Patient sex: M
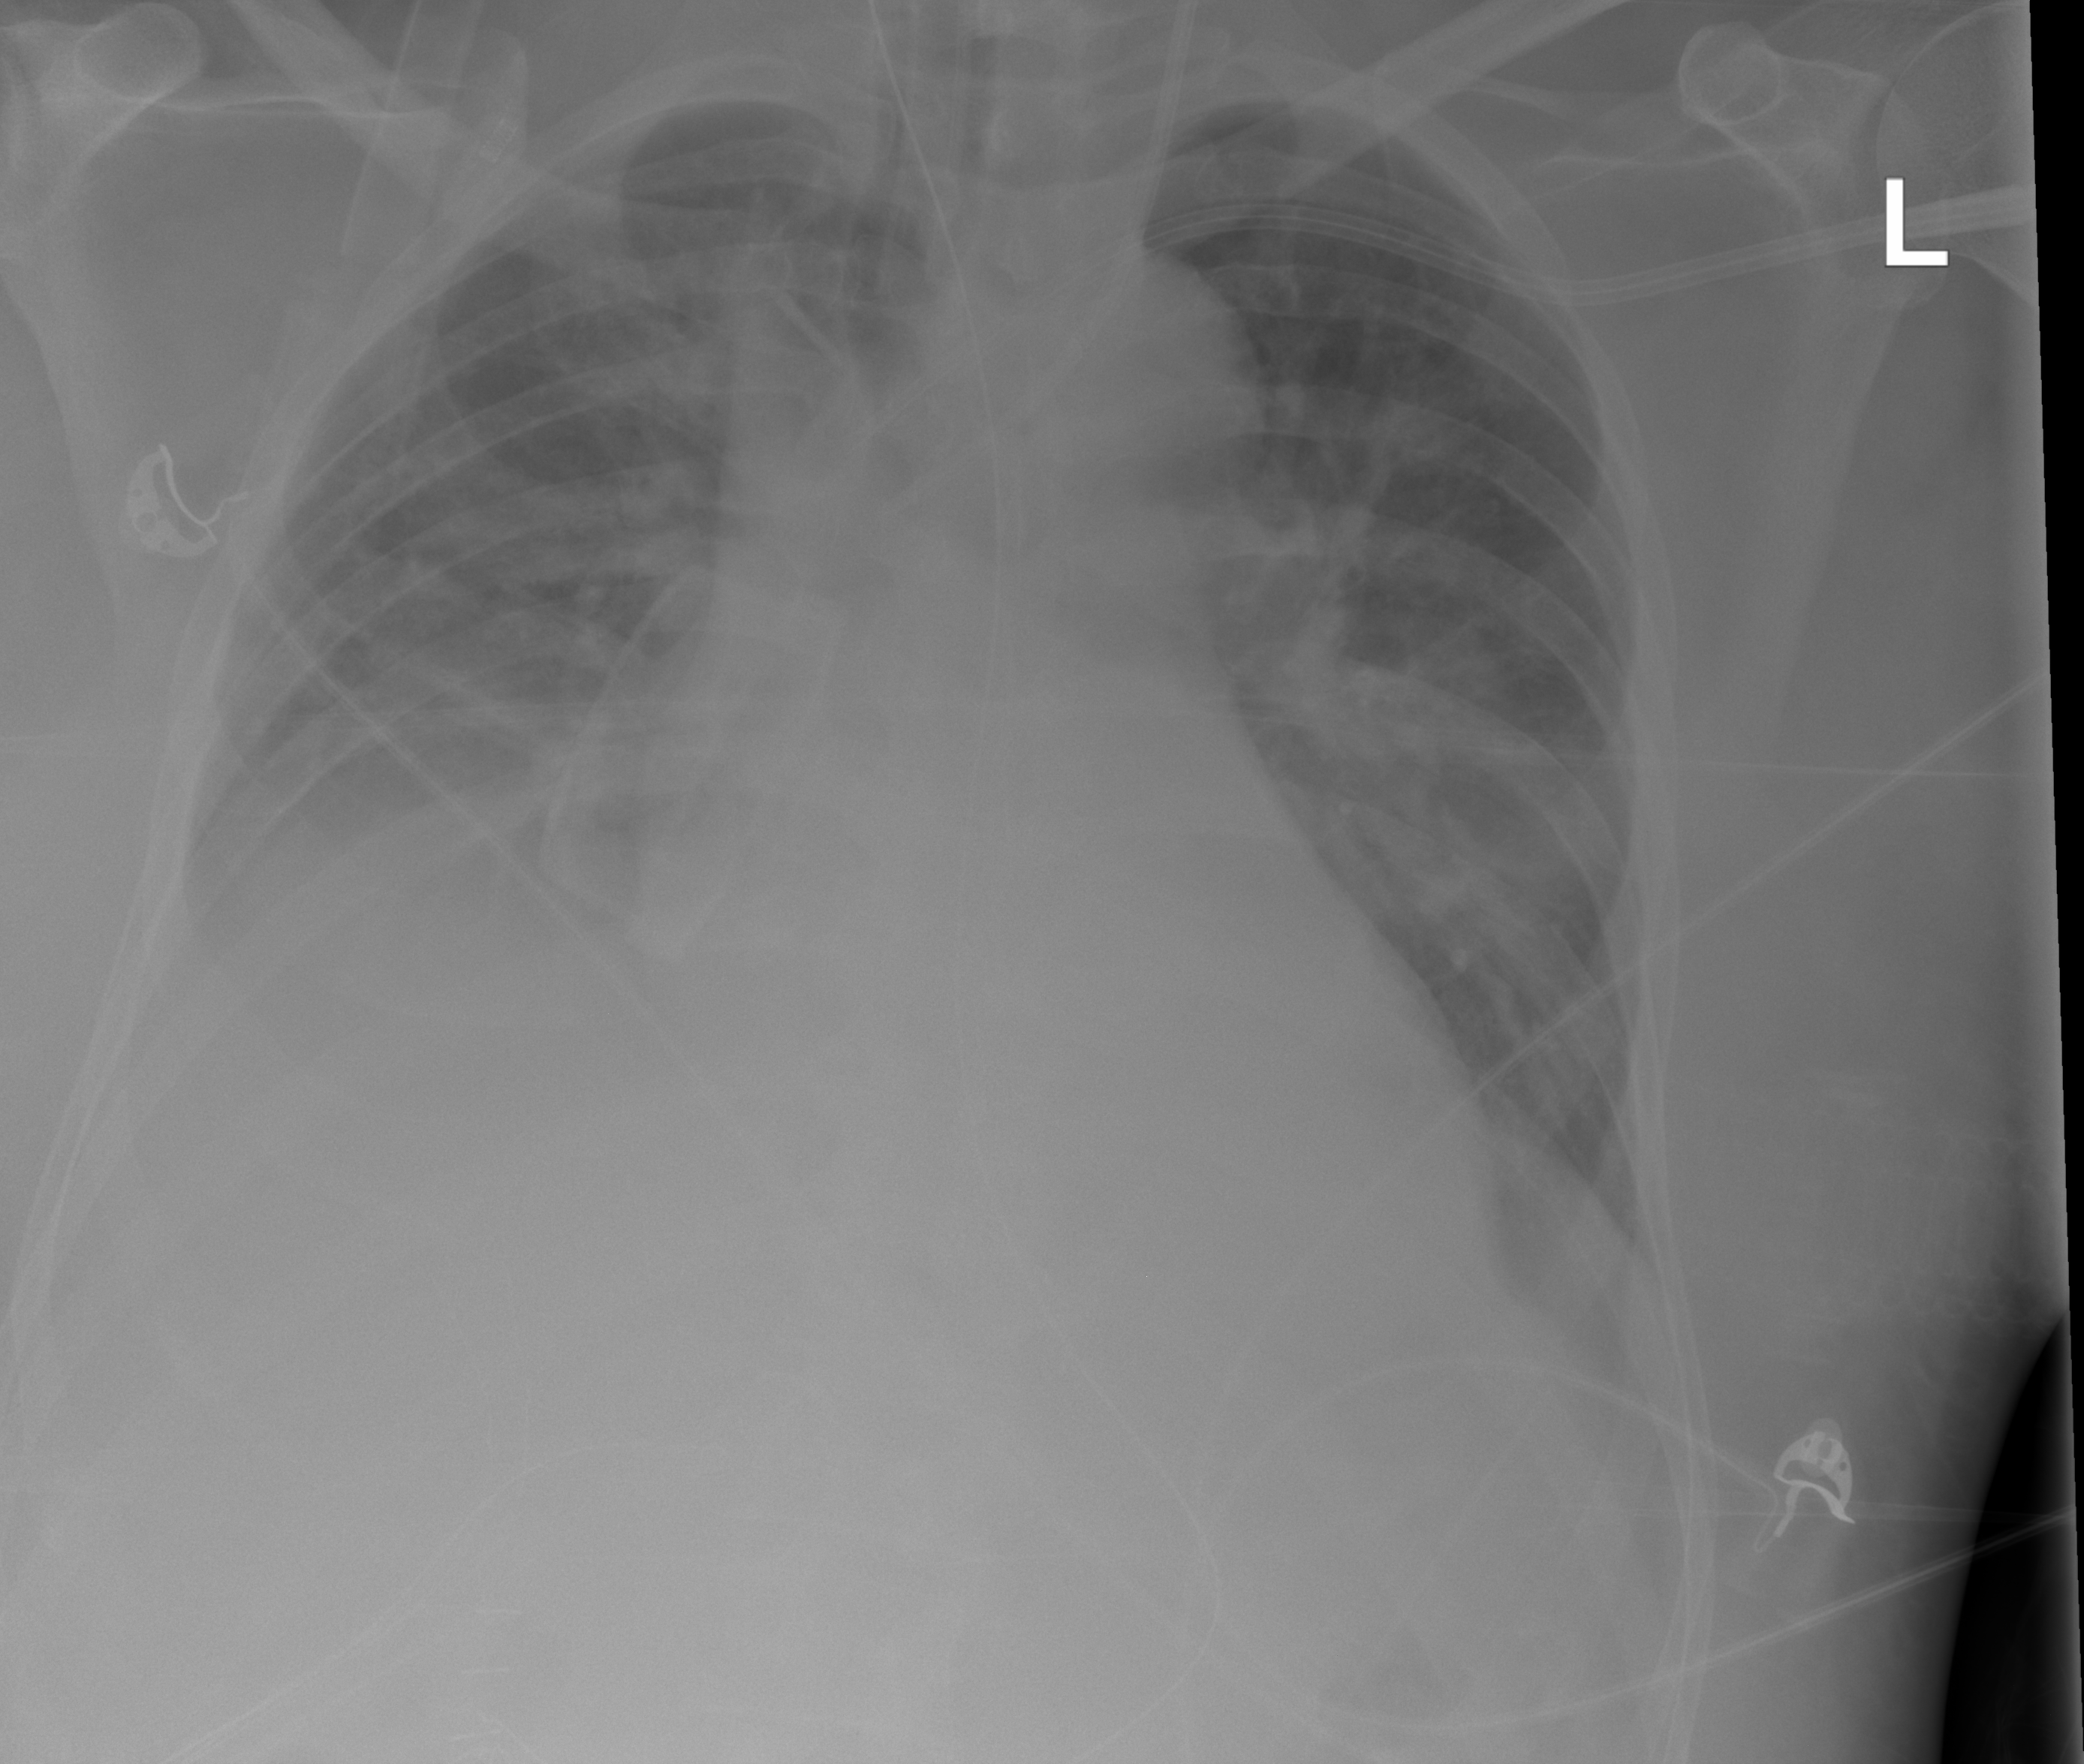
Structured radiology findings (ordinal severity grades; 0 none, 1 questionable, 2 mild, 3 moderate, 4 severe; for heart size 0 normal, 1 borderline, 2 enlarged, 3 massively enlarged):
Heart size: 2
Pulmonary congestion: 2
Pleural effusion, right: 3
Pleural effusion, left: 0
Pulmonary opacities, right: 0
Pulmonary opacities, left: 2
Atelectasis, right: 0
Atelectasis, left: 0